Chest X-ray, PA view. Patient: 39 years old, sex F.
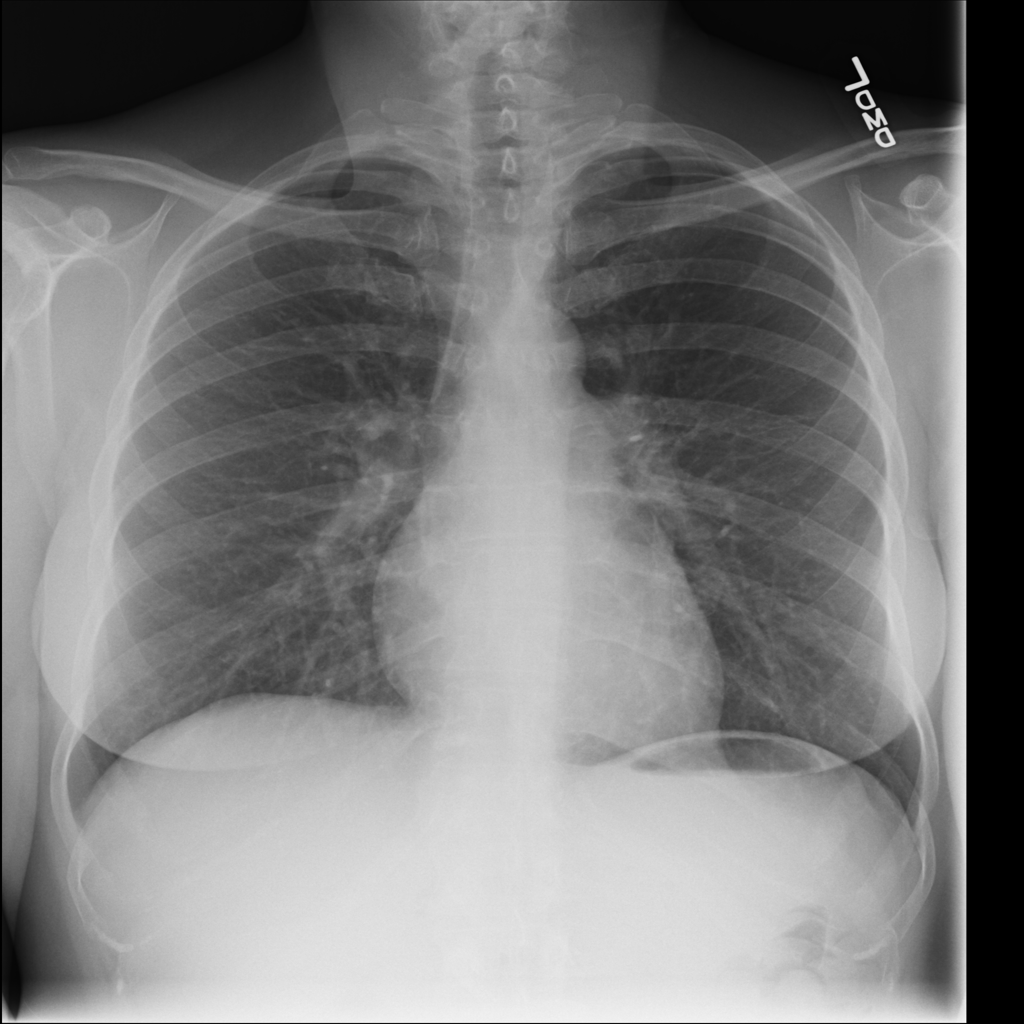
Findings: Atelectasis